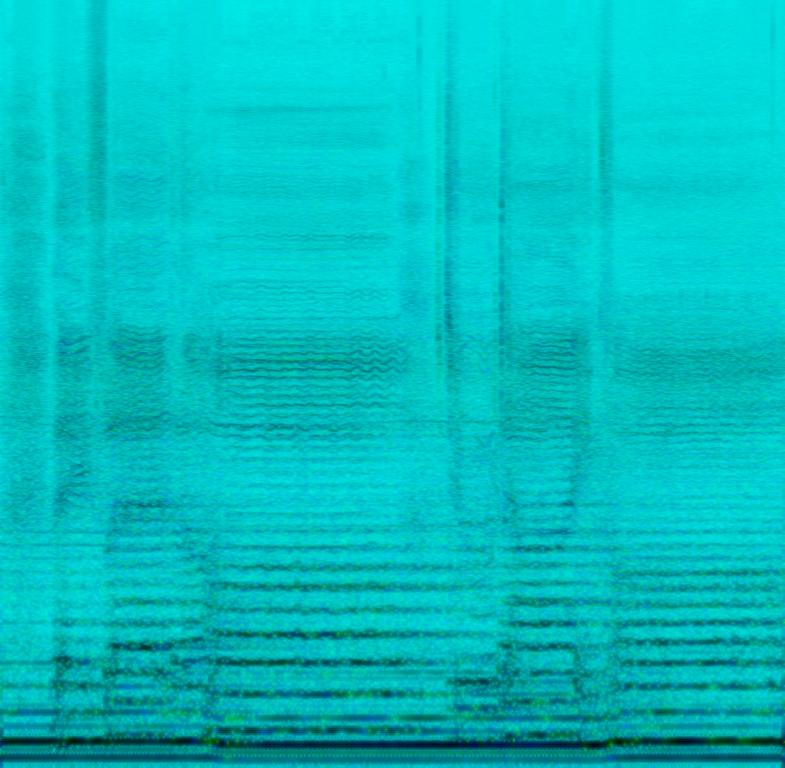
This song is a choral harmony. The tempo is slow with intense bass and an instrument that sounds like a viola. The song is grim, grave, intense, sinister; eerie; spooky; scary, chant-like, and dreary.